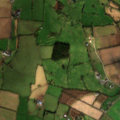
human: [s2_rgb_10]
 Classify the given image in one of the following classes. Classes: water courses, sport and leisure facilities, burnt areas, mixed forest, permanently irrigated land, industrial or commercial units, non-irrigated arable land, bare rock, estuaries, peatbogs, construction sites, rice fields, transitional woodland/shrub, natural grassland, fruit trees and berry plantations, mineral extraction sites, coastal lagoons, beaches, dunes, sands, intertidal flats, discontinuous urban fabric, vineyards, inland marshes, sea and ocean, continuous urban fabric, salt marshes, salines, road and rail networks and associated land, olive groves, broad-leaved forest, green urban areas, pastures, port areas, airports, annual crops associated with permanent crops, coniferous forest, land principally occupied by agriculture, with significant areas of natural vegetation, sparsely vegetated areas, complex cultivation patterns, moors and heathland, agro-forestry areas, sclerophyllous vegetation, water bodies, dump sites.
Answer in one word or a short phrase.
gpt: non-irrigated arable land, pastures